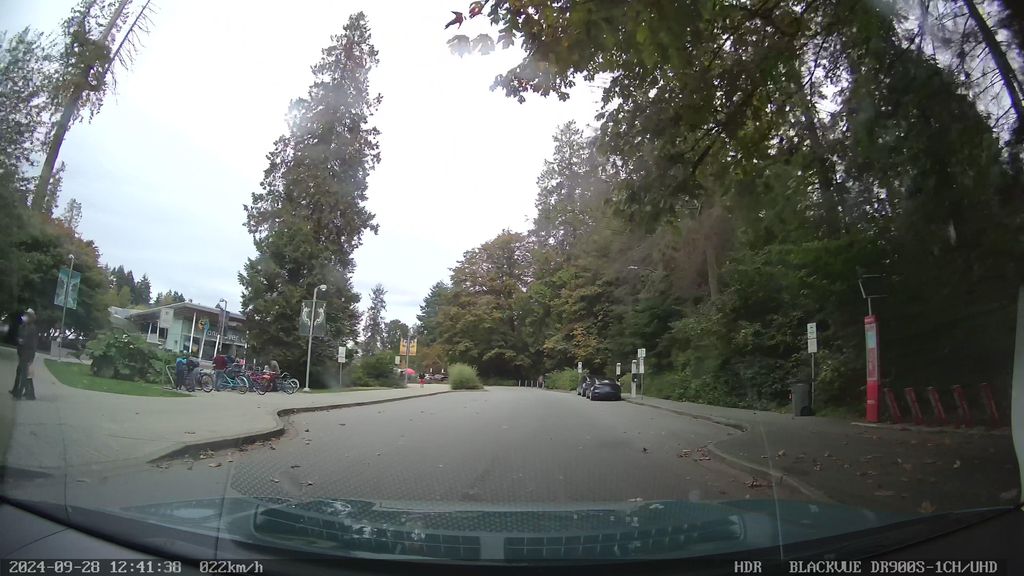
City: vancouver